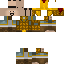
A male skeleton skin with dark skin, wearing brown helmet dressed in a gold armor chest and brown pants, featuring a closed mouth.